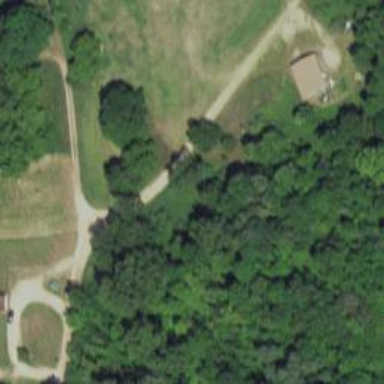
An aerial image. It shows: Driveway.